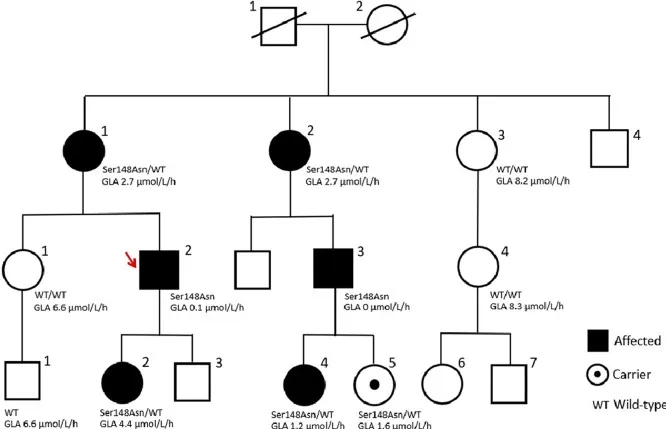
Pedigree tree of the first Macedonian family identified with Fabry disease.
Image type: pathology (immunostaining)